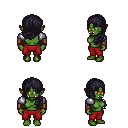
a pixel art fantasy rpg character, female body template, orc, green skin, steel arm armor, red pants, raven left-swept hairstyle, leather bracers, four views (front, back, left, right), 2x2 character sprite sheet, small pixel art, hard edges, no anti-aliasing